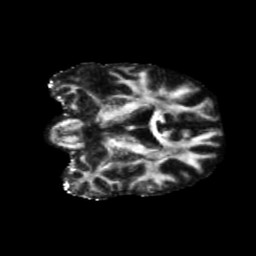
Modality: FA
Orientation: coronal
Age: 47
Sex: male
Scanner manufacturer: siemens
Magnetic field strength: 3 T
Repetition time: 5.25 s
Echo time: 0.08 s